Question: It's a windows 2008 R2 sp1 box with iis 7.5. Initially, I saw .net 2.0 is enabled. It's a web server will be shared by multiple application. One application required .net 4.5 which I installed and made sure it set to allowed. Another application is needing .net 3.5 and I dont see that in the list from "ISAPI and CGI Restrictions" menu in the iis. I dont see aspnet_isapi.dll when I click on Add and navigate to c:\windows\microsoft.net
ramework3.5 folder or the framework64 folder.
Does this mean v3.5 is not really installed on the system but have a folder for it?
Will 4.0 or 4.5 take care of .net 3.5 assemblies?

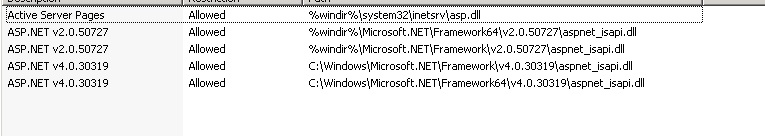
Answer: .NET v3.5 is not a full framework version itself; it is just a collection of assemblies giving extra functionality for the v2.0.5727 framework, so the 'aspnet_isapi.dll' in the v2 folder will handle v3.5. Make sense?